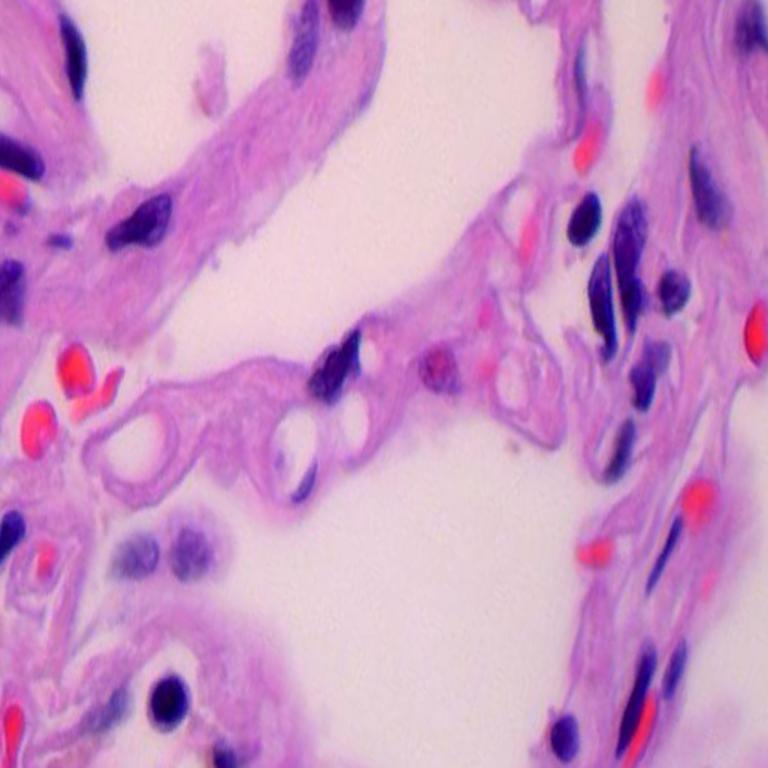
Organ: lung
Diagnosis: benign